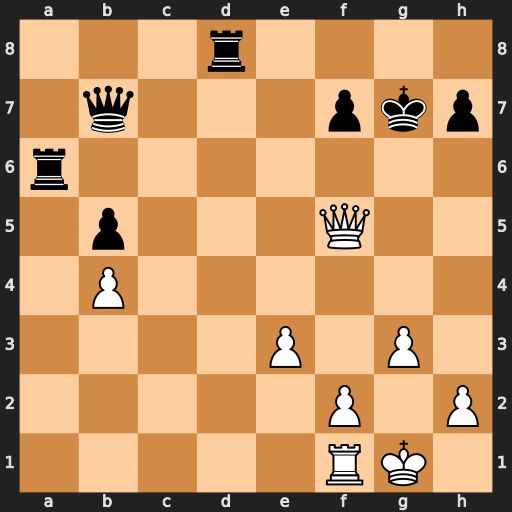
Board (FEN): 3r4/1q3pkp/r7/1p3Q2/1P6/4P1P1/5P1P/5RK1
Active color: w
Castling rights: -
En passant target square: -
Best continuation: Qg5+ Rg6 Qxd8